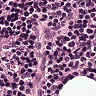
Metastatic tissue present: no